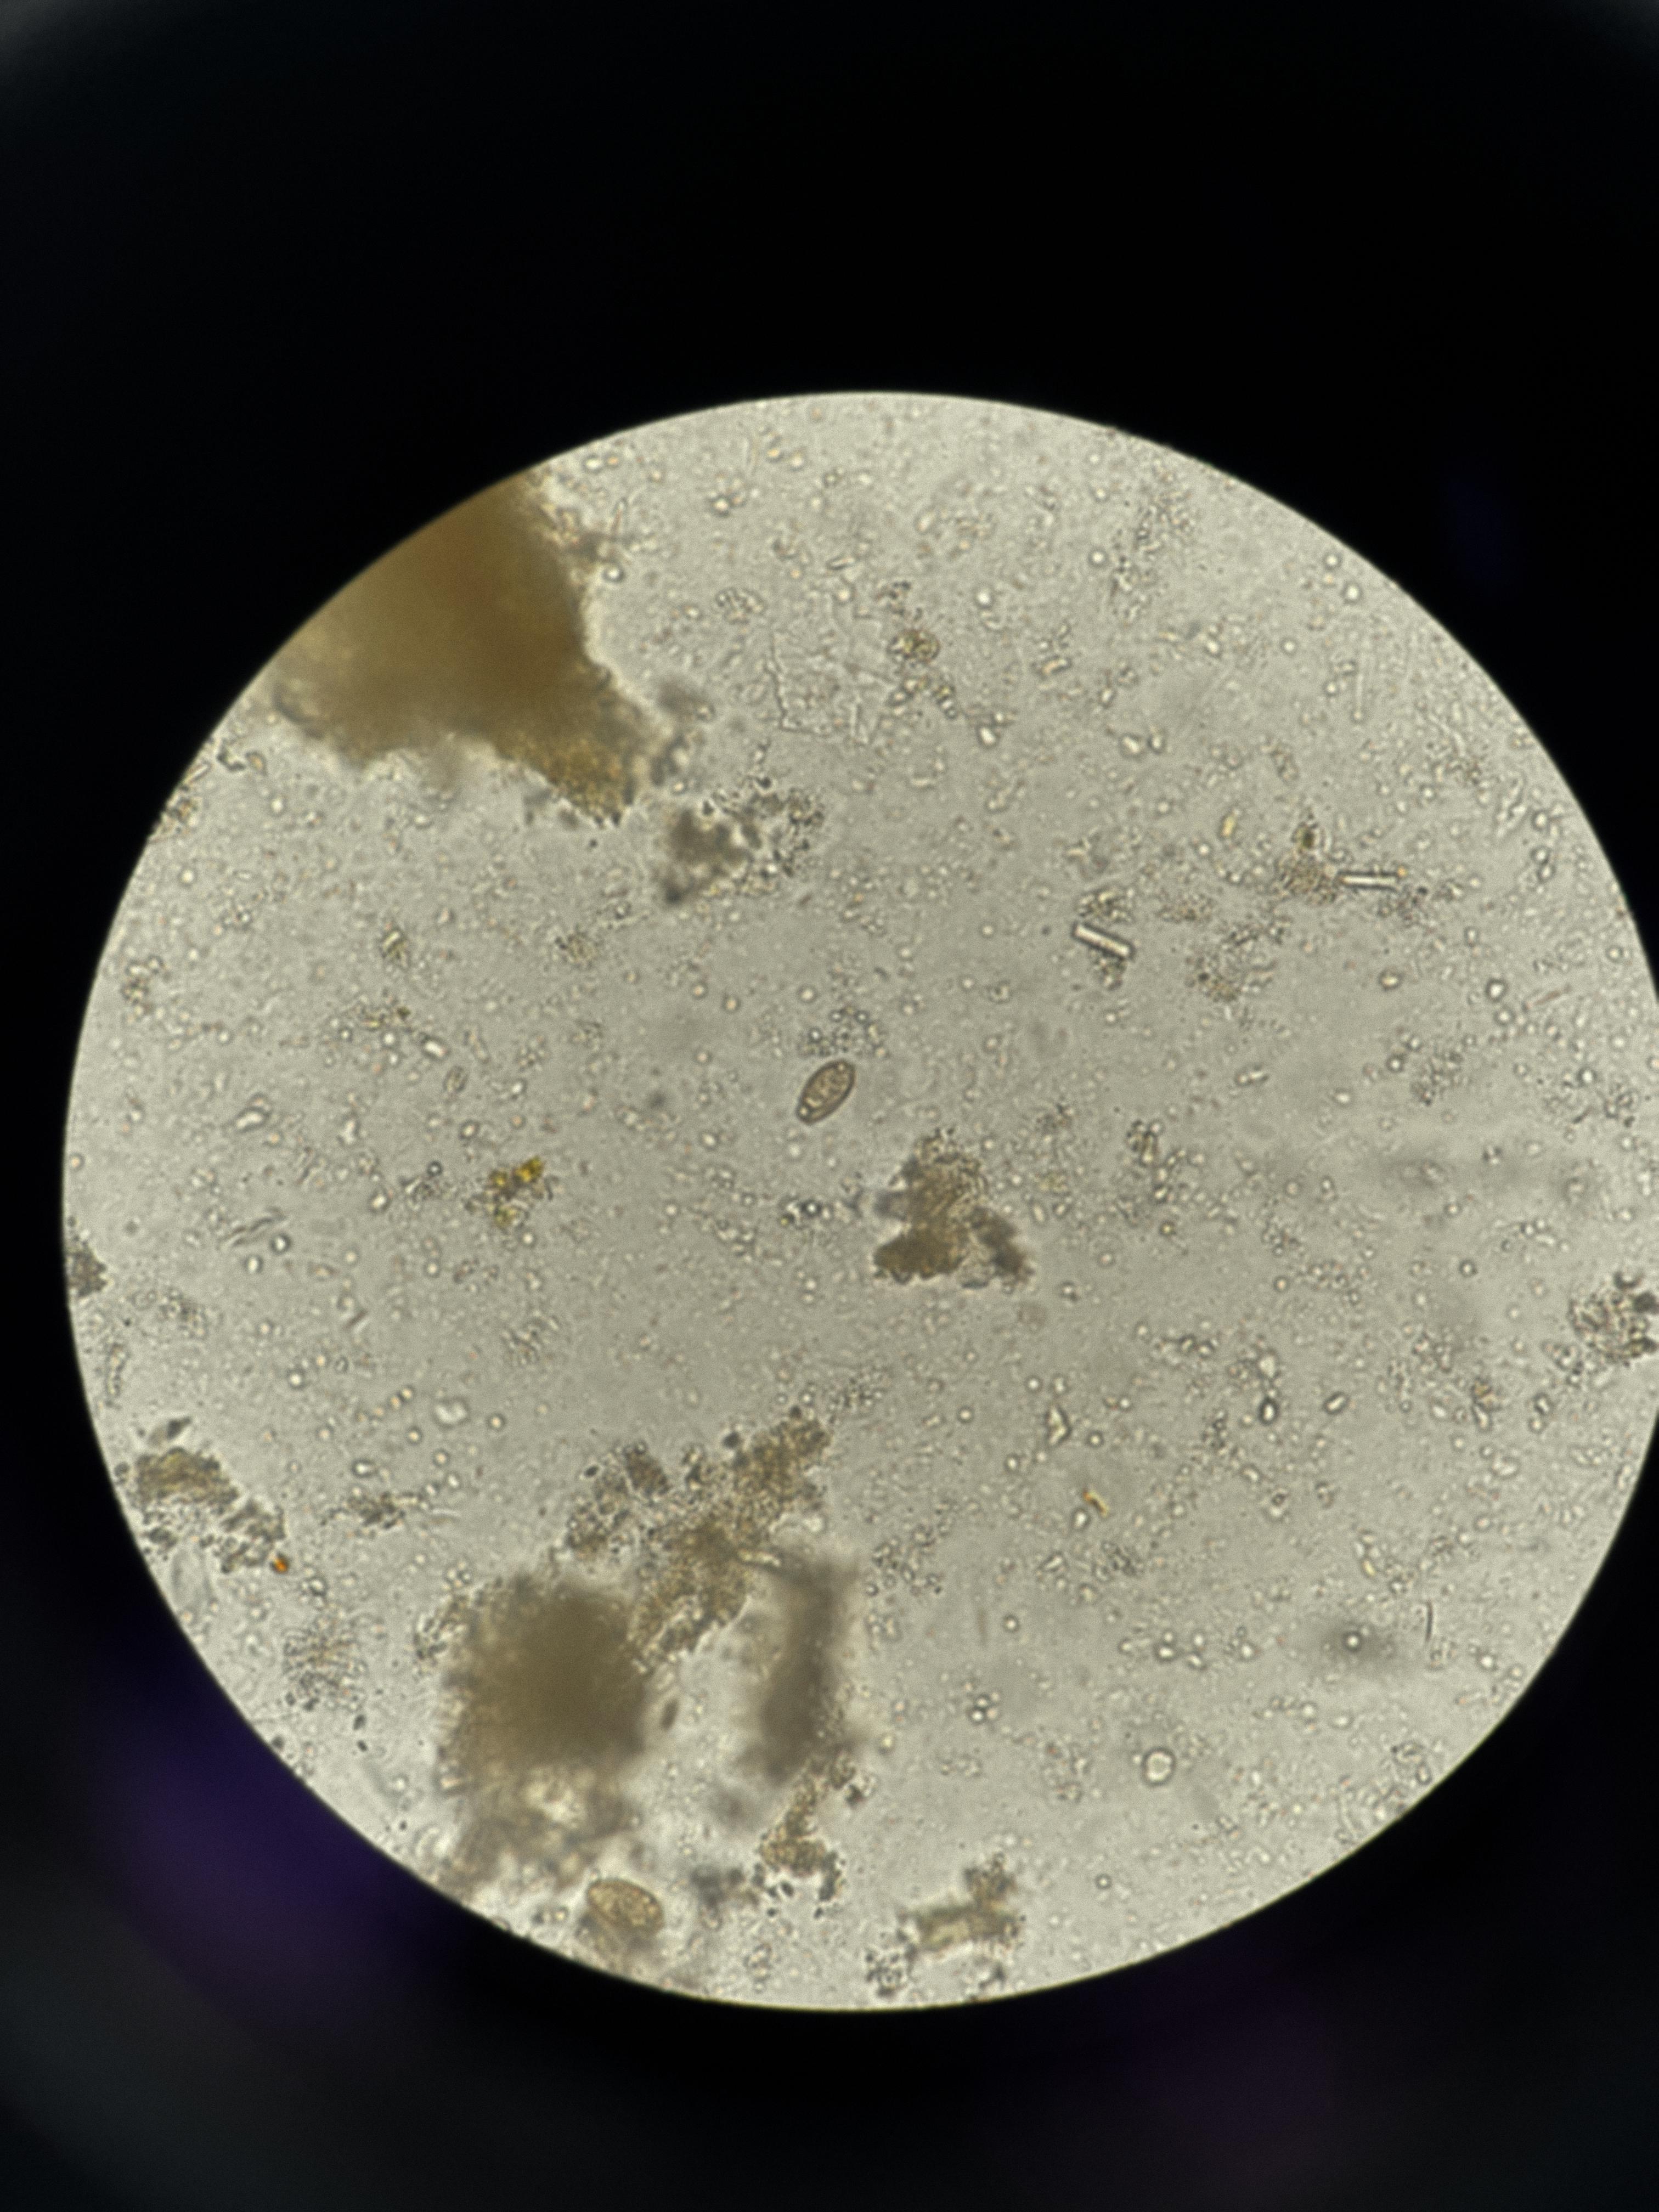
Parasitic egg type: Opisthorchis viverrine